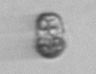
Label: Mesodinium